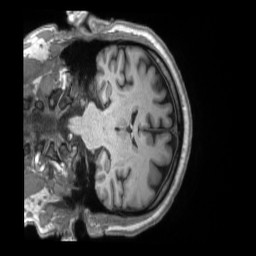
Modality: T1w
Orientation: coronal
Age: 59
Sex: male
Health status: ill
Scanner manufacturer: siemens
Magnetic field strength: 3 T
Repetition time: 2.2 s
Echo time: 0.00157 s